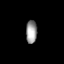
Tissue: prostate
Cell type: T cells
Senescence score: 0.2615
Nuclear area (px): 245
Mean DAPI intensity: 155.873